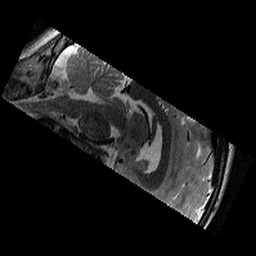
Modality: T2w
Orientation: sagittal
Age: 11
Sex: male
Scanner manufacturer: siemens
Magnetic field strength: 3 T
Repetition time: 9.23 s
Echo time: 0.067 s